Field crop: maize
Growth stage: 2
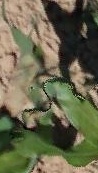
Species: maize